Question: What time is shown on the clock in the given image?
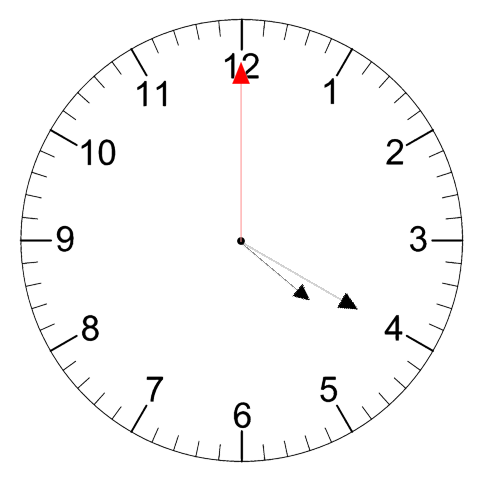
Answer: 04:20:00